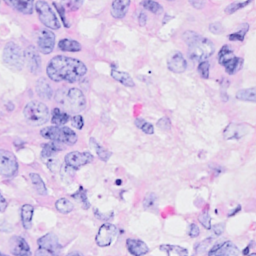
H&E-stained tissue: Breast